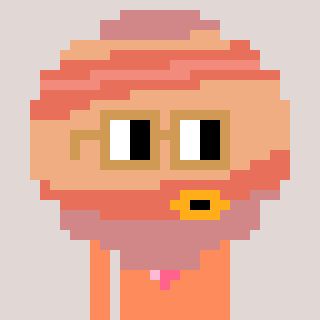
a pixel art character with square brown glasses, a jupiter-shaped head and a peachy-colored body on a warm background